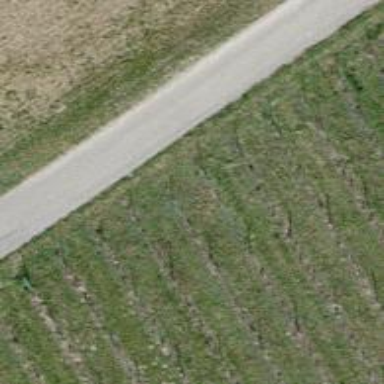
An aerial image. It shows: Well-maintained track road of grade 1.